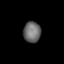
Tissue: lung
Cell type: Epithelial cells
Senescence score: 0.2384
Nuclear area (px): 356
Mean DAPI intensity: 105.542